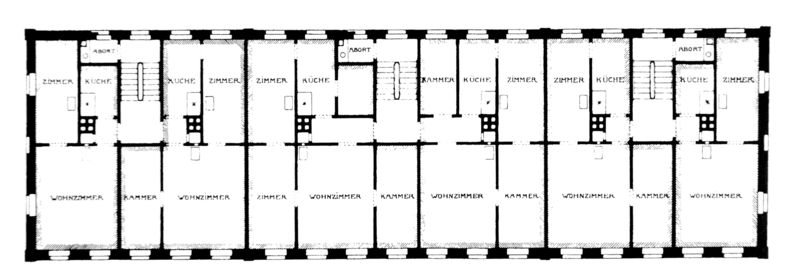
Titel: Genossenschaftshaus "Königshausstiftung" in Nürnberg, Grundriss
Künstler: Bernhard Solger
Institution: (Seriendruck)
Schlagwörter: weiß, fenster, grau, raum, schwarz, skizze, tür, zeichnung, zimmer, gebäude, haus, schloss, wand, architektur, barock, diener, lang, kamin, kamine, papier, wohnzimmer, umrisse, ansicht, türen, mauer, linien, treppe, treppen, essen, hotel, wohnung, symmetrie, schmal, aufgang, durchgang, stufe, stufen, kammer, umriss, wände, penis, abort, gang, treppenstufen, innenhof, rechteck, palast, stockwerk, übergang, symmetrisch, text, beschriftung, quer, flur, räume, entwurf, bauhaus, quadrate, fensterreihen, geometrisch, toilette, karte, küche, öffnung, mauern, treppenhaus, plan, deckengemälde, museum, wohnen, viereck, beschriftungen, anordnung, geschoss, kaserne, wohnungen, herd, grundriss, öffnungen, etage, architekturzeichnung, bauplan, enfilade, raumfolge, lageplan, durchgänge, treppenhäuser, kammern, zellen, raumaufteilung, projekt, lücken, planung, einteilung, deckenplan, fugger, klo, küchen, massenwohnungsbau, plam, raumbeschriftung, raumbezeichnungen, raumstempel, reihenhaus, sozialbau, wohnblock, wohnungsbau, zimmerflucht, zimmerfluchten, zimmerfolge, zimmmer, zweispänner, öggungen, übernachtung, grundris, orientierung, wohnanlage, vorzimmer, gleichmäßig, schwar-weiß, unterkunft, 1900, vorkammer, wc, lägnlich